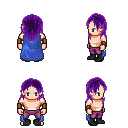
a pixel art fantasy rpg character, male body template, human, light skin, blue cape, magenta pants, purple long hairstyle, leather bracers, black shoes, four views (front, back, left, right), 2x2 character sprite sheet, small pixel art, hard edges, no anti-aliasing